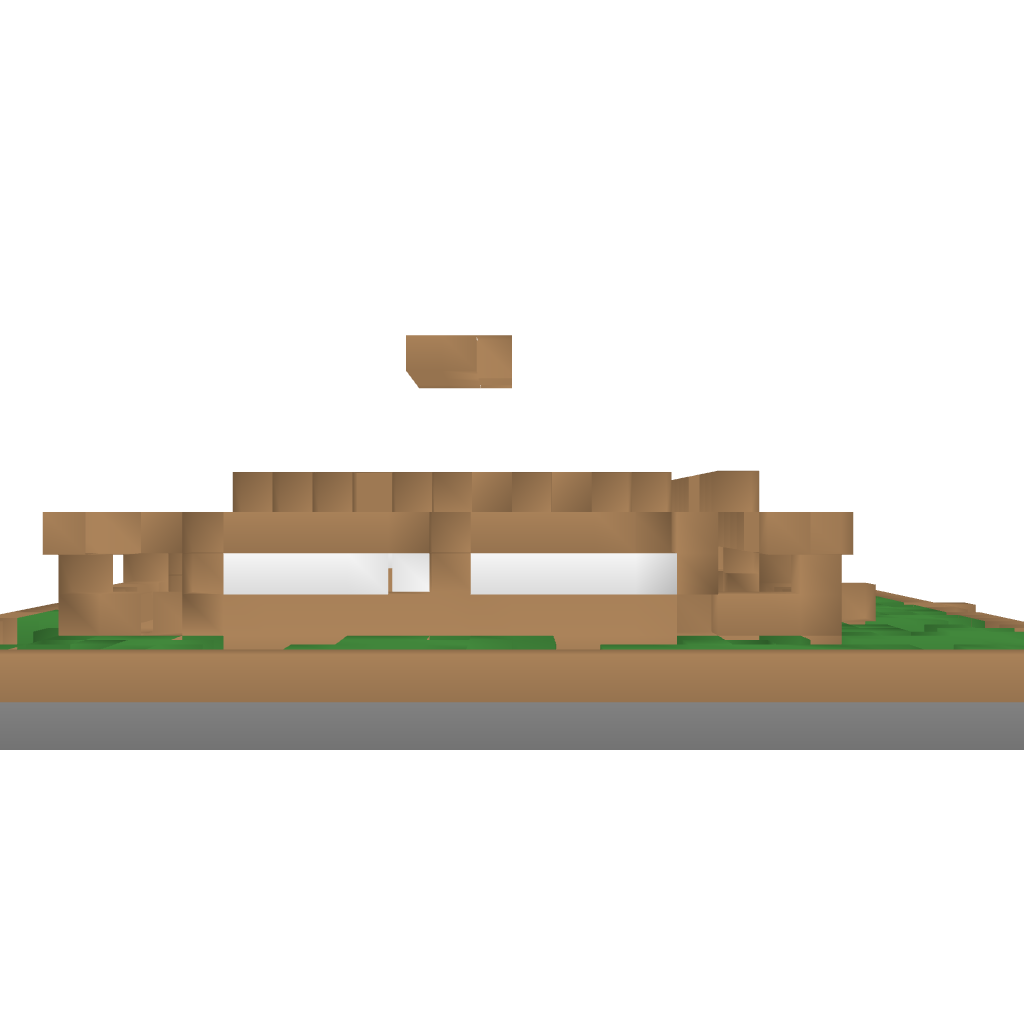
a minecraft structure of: Cottage bad low quality